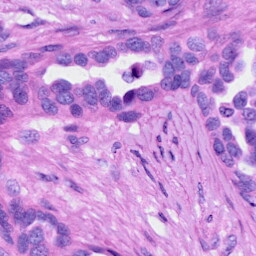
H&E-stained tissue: Ovarian